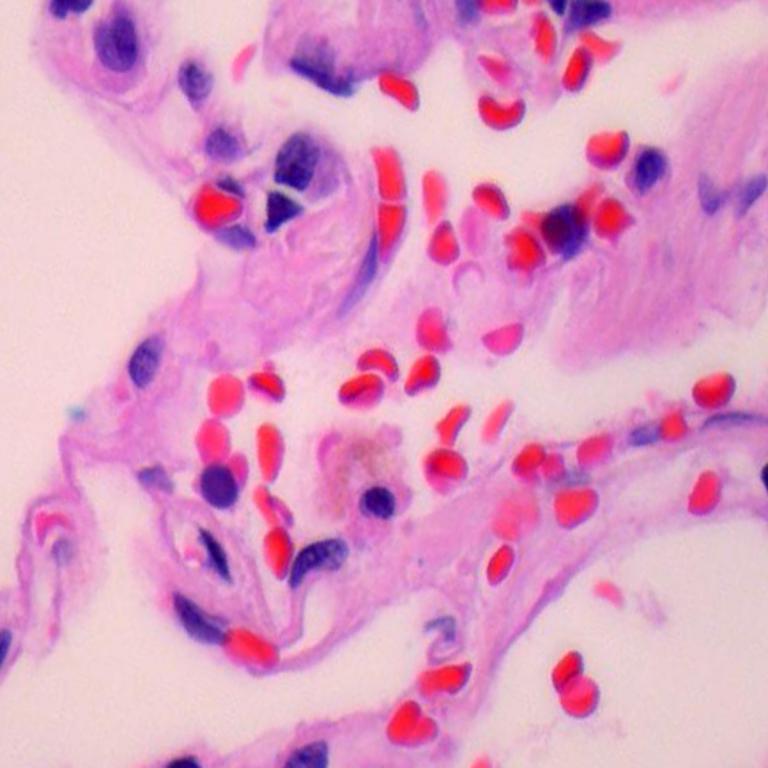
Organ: lung
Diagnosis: benign